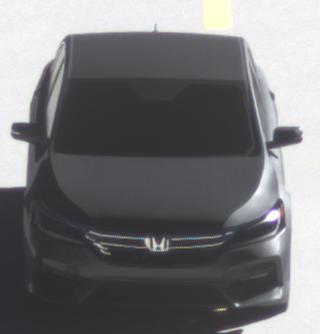
Make: Honda
Model: Accord Hybrid
Detailed model: 9. Generation
Model produced from: 2015
Model produced until: 2019
Doors: 4
Color: gray
Road condition: dry road
Daytime: morning or afternoon
Contrast: high contrast